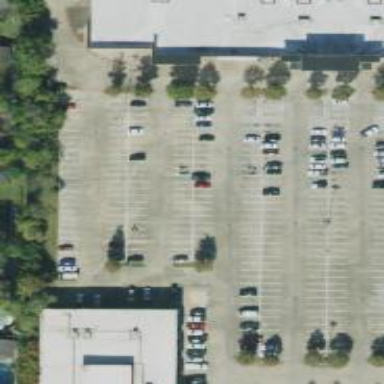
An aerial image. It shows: Parking space is available.